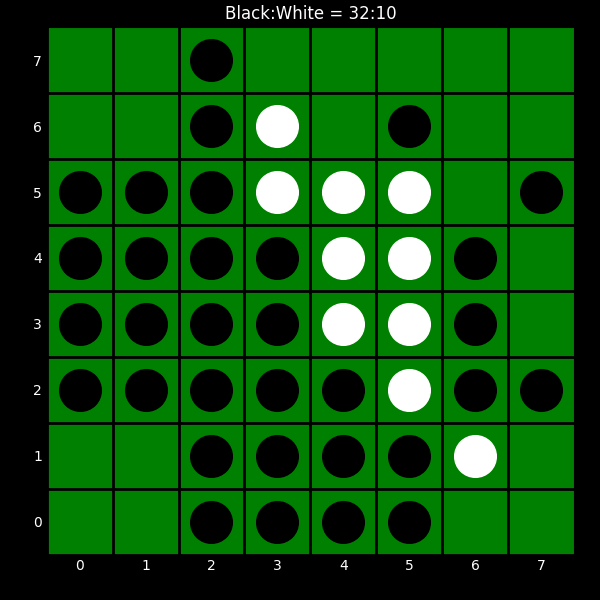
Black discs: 32
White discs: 10